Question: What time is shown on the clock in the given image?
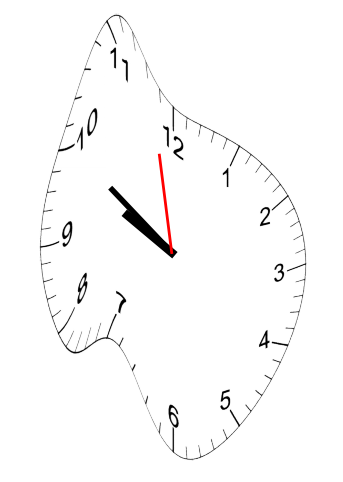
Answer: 09:49:58